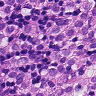
Metastatic tissue present: yes